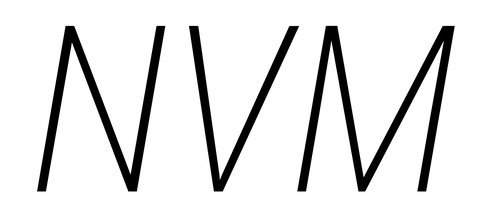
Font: Roboto-Italic_Condensed_ExtraLight_Italic